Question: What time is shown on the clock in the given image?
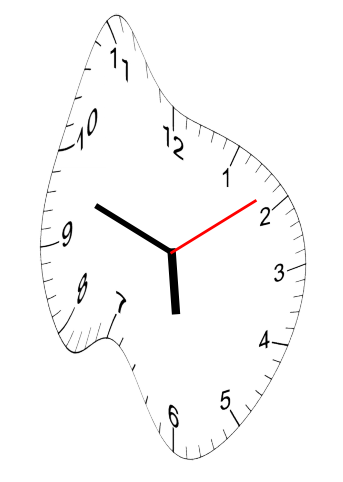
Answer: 05:48:09